Field crop: maize
Growth stage: 2
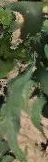
Species: maize